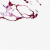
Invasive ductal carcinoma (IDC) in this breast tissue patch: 0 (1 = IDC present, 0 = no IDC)